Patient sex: M
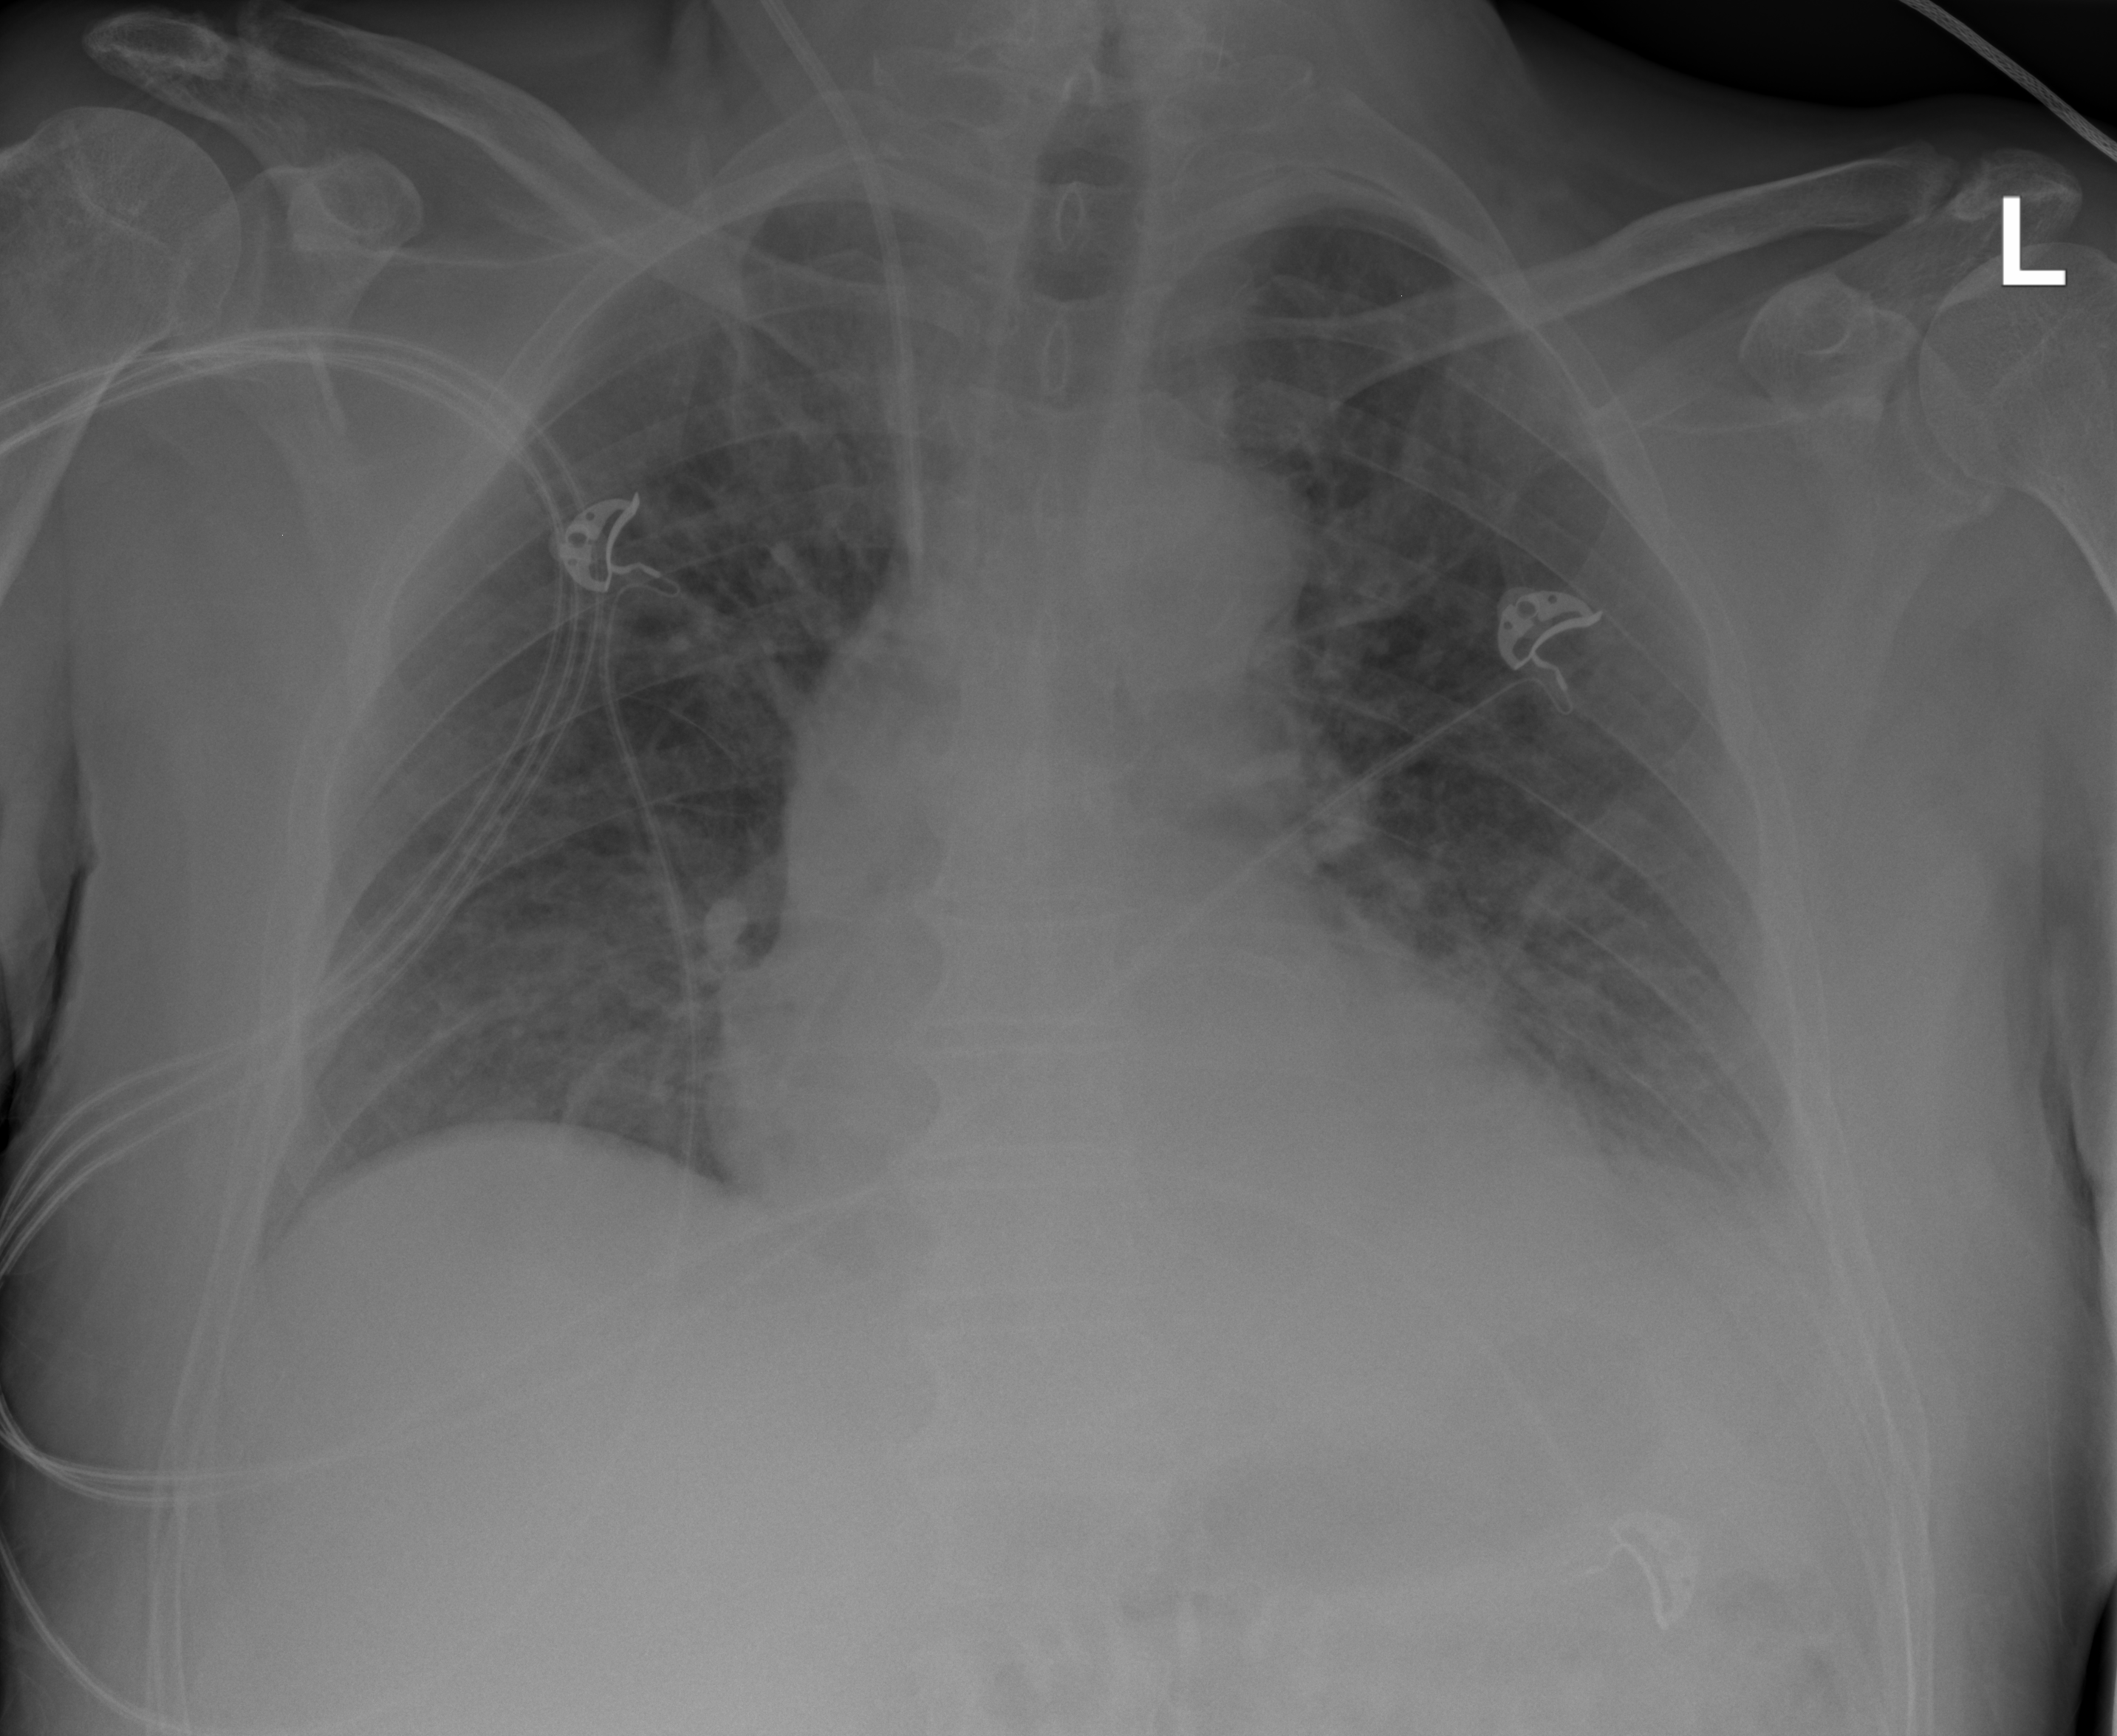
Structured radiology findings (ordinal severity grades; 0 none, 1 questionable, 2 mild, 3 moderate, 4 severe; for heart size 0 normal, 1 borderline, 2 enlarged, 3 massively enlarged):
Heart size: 1
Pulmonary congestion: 1
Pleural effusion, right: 0
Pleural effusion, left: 2
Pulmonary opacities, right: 2
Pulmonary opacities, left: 2
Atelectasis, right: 2
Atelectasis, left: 2